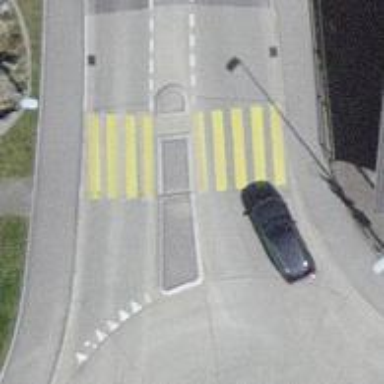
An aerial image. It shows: Pedestrian crossing with zebra markings on footway.